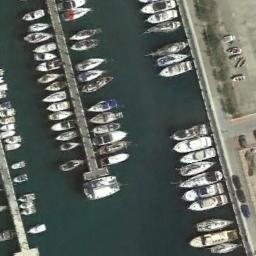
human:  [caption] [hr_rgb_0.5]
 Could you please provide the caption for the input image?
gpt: The harbor has lots of neatly docked boats and some boats are in the open area on the shore .

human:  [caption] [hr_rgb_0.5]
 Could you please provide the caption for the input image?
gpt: There are many ships in the harbor .

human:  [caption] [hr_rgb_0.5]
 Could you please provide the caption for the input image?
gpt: There are few docking stations in the harbor .

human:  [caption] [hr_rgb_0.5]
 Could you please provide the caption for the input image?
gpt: Many yachts are neatly arranged on the sea next to the harbor next to the lawn, With some empty spaces left .

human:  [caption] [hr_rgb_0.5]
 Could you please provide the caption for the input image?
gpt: There are many ships docked neatly at the harbor .